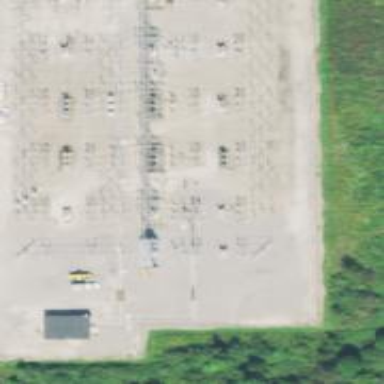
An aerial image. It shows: Switch used for power control.